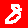
Digit: 8